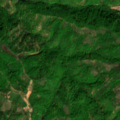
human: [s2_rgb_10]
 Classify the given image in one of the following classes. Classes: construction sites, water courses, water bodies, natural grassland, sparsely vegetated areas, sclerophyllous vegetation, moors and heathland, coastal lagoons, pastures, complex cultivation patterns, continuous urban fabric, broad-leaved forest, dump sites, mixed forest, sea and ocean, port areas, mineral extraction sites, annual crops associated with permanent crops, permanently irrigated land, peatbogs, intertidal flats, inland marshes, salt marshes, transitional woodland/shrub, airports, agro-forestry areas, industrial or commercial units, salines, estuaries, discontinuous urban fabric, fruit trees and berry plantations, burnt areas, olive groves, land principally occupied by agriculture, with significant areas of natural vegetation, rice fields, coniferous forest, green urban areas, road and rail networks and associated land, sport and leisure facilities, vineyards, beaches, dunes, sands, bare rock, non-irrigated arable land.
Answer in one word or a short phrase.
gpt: complex cultivation patterns, land principally occupied by agriculture, with significant areas of natural vegetation, broad-leaved forest